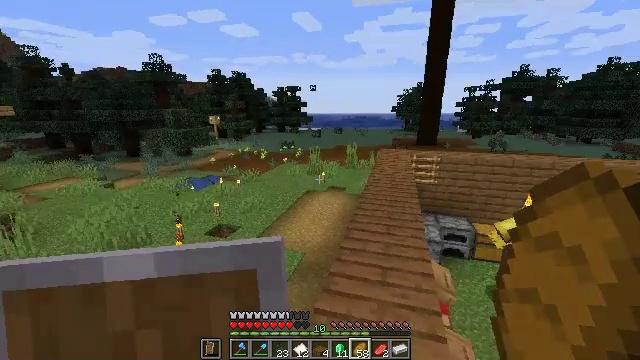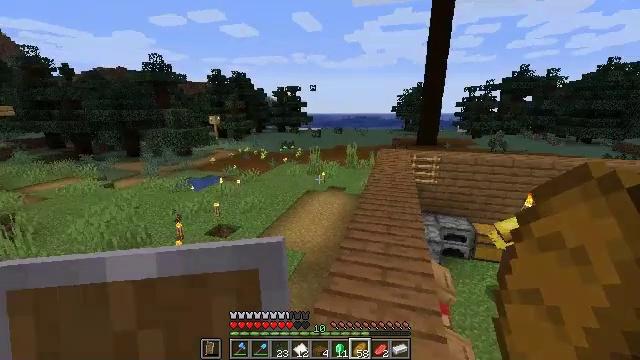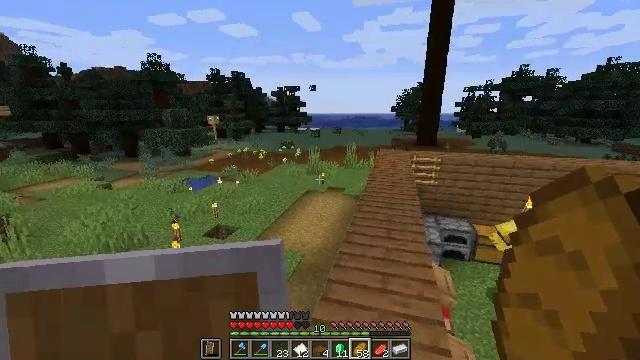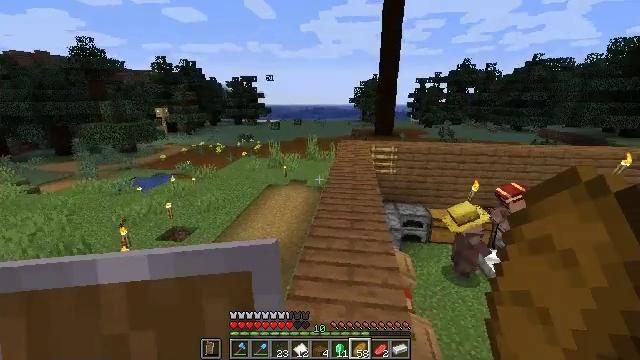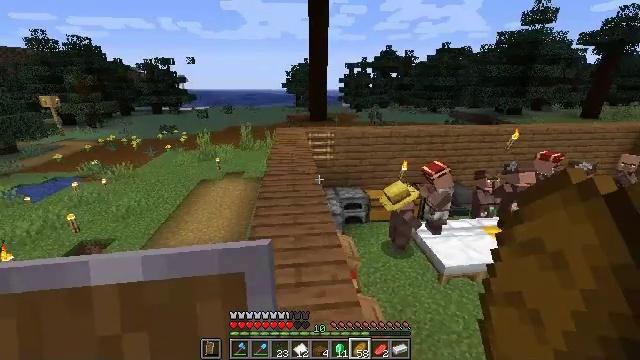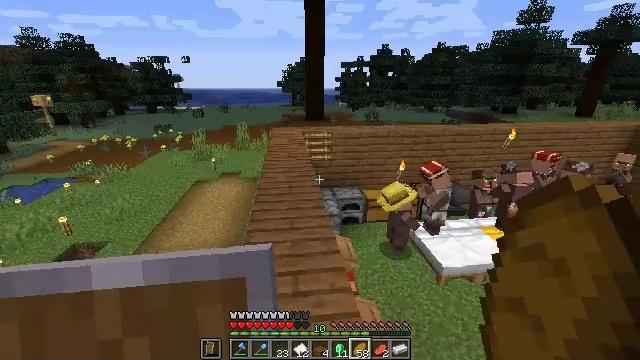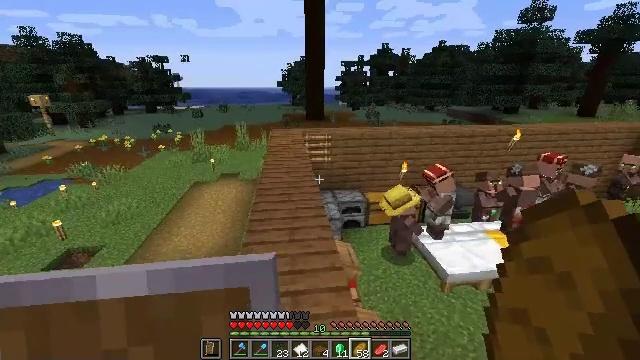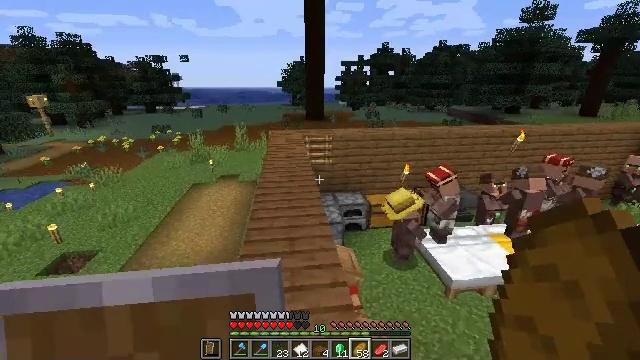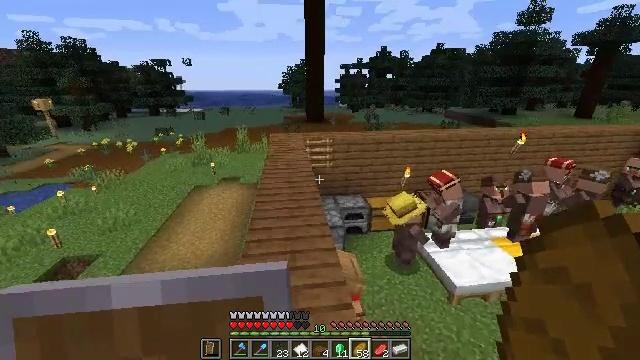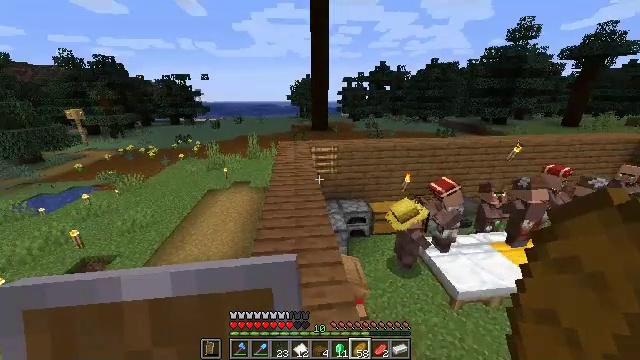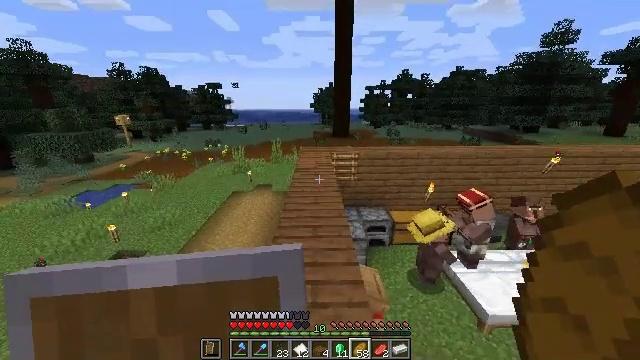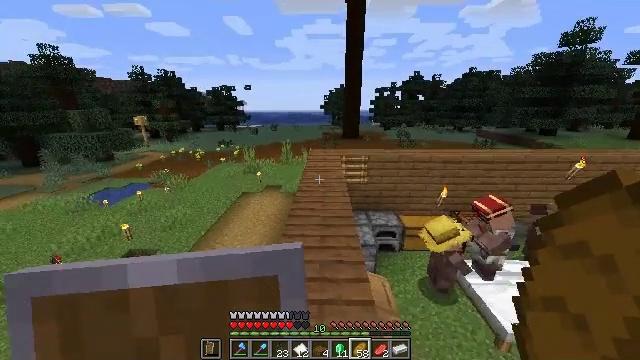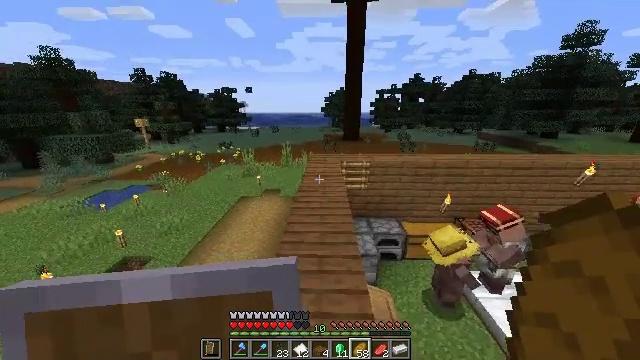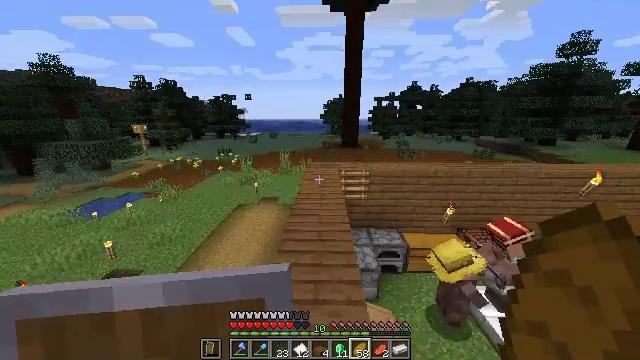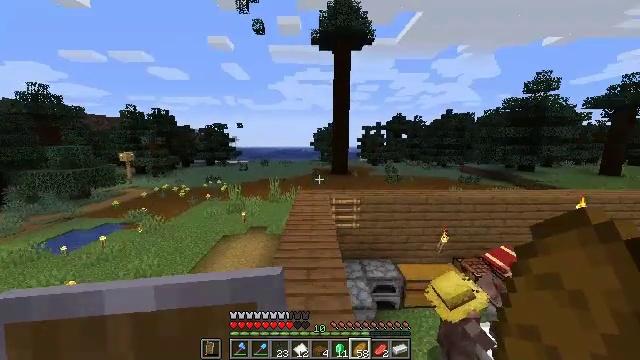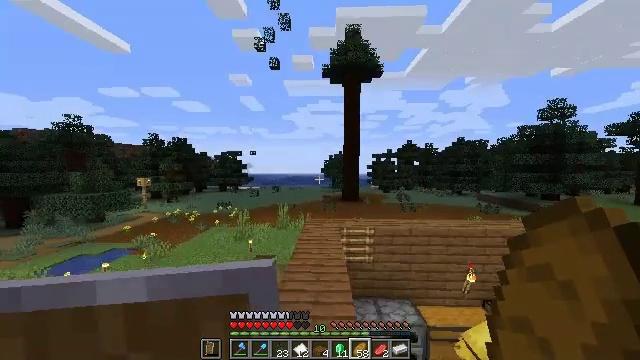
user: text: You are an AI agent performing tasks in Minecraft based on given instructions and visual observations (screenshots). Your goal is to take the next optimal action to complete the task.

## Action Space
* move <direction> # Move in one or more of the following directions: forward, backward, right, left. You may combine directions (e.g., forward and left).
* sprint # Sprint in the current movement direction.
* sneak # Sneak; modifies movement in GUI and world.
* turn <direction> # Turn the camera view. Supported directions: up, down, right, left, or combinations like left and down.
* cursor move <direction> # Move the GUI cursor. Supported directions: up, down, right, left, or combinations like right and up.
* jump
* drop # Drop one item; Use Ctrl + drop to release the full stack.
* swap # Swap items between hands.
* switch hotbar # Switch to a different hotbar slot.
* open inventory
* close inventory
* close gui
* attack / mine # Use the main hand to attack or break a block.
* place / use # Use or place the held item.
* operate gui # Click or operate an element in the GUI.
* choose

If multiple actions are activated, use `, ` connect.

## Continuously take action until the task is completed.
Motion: motion action
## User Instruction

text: Gather spruce log by chopping the tree.
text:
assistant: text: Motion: no_op
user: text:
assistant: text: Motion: move forward
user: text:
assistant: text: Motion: move forward, turn right and down
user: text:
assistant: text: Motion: move forward, turn right and down
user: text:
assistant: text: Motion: move forward
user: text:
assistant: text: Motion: move forward
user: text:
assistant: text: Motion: move forward, sprint
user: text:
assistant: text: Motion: move forward, sprint
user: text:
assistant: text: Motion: move forward, sprint, turn left
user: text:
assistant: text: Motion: move forward, sprint, turn left and up
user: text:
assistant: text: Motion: move forward, sprint, turn left
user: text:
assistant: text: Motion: move forward, sprint
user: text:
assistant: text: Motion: move forward, sprint, turn up
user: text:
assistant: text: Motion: move forward, sprint, turn right and up
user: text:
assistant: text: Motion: move forward, sprint, turn left and up
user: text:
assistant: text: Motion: move forward, sprint
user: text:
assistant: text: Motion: move forward, sprint
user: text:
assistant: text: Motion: move forward
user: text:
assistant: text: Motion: move forward
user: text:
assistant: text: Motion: move forward, turn left
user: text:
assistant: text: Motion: move forward, turn up
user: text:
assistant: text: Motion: move forward, turn right
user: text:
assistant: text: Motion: move forward, turn right
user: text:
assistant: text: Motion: move forward, turn right
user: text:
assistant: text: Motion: move forward, turn right
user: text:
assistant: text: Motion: move forward, turn right, switch to hotbar 1
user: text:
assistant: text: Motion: move forward, turn right, switch to hotbar 1
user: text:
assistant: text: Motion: move forward, turn right, switch to hotbar 1
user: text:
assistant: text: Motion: move forward, turn right and down
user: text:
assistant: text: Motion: move forward, turn down